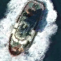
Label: Towing_vessel